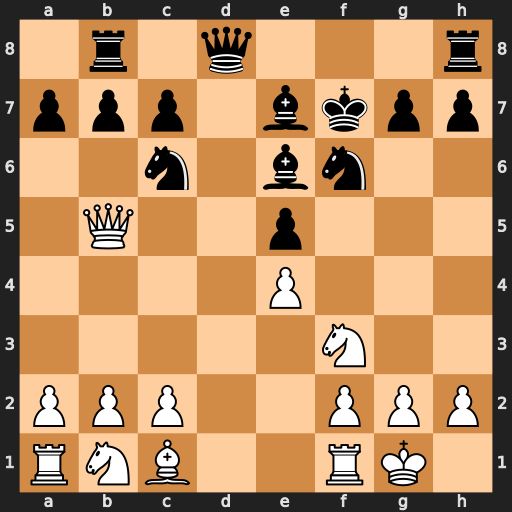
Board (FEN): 1r1q3r/ppp1bkpp/2n1bn2/1Q2p3/4P3/5N2/PPP2PPP/RNB2RK1
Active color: w
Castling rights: -
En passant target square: -
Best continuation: Ng5+ Kg6 Nxe6